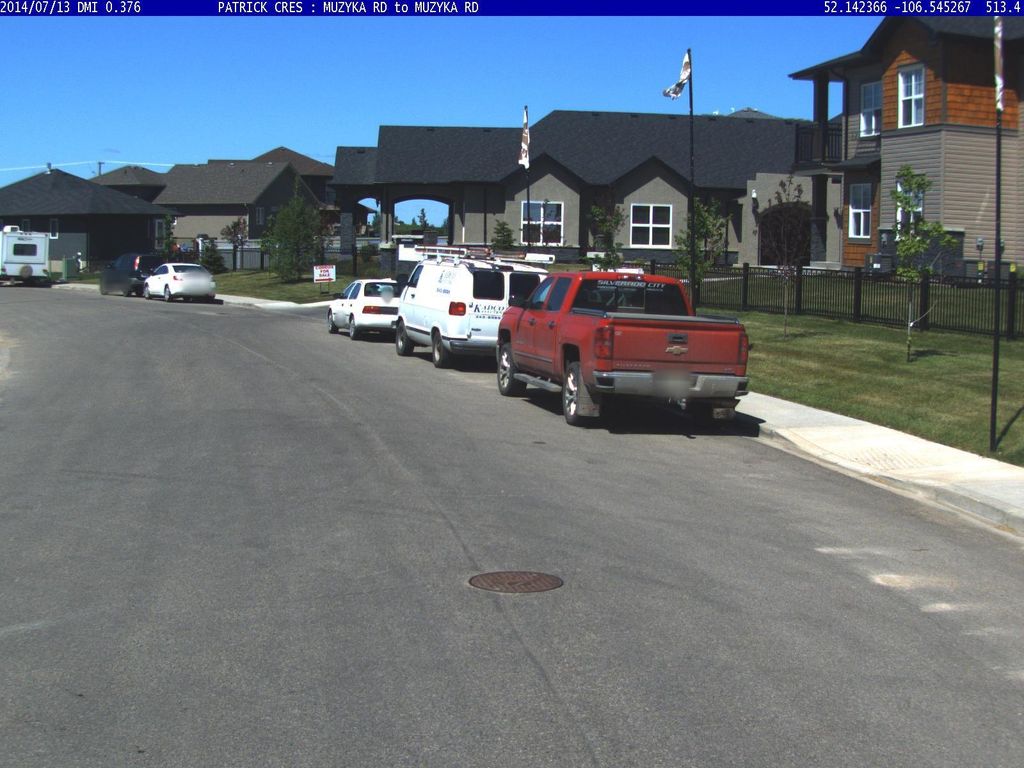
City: saskatoon